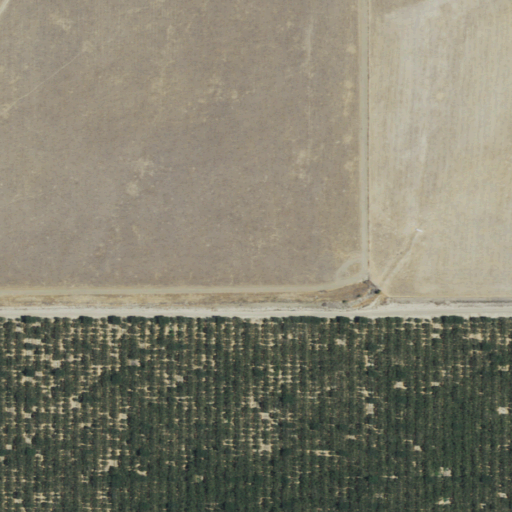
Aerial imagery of valley in California named Welcome Valley containing only cultivated crops